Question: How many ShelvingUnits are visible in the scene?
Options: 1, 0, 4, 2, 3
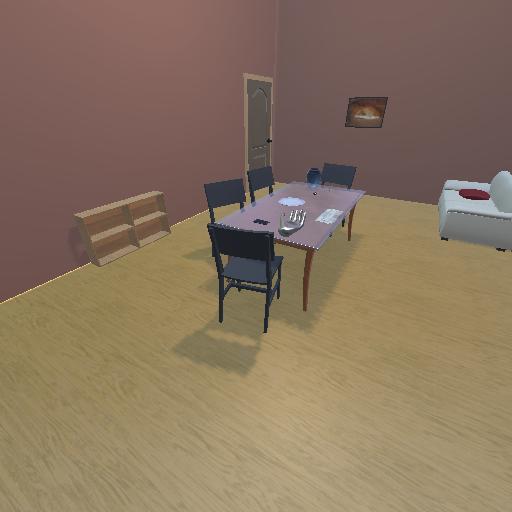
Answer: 1